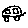
Label: car